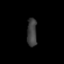
Tissue: lung
Cell type: T cells
Senescence score: 0.2257
Nuclear area (px): 275
Mean DAPI intensity: 62.284